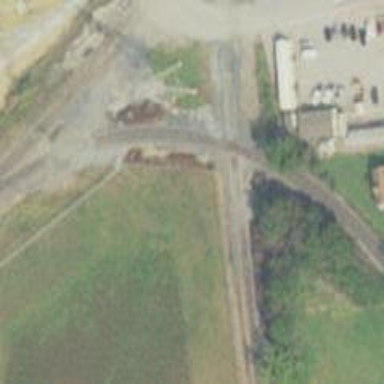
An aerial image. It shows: Railway crossing.